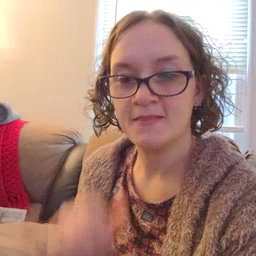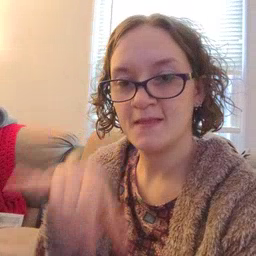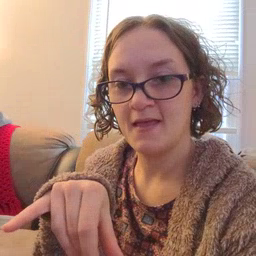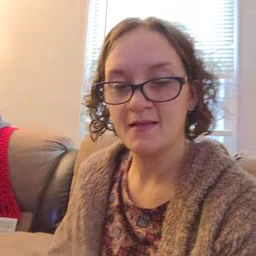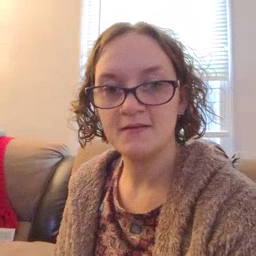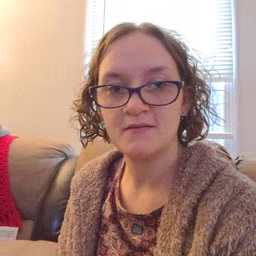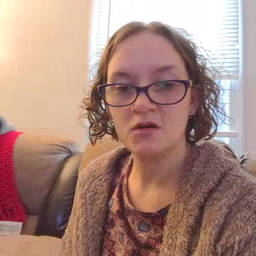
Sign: that